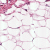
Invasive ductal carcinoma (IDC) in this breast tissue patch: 0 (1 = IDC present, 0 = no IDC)